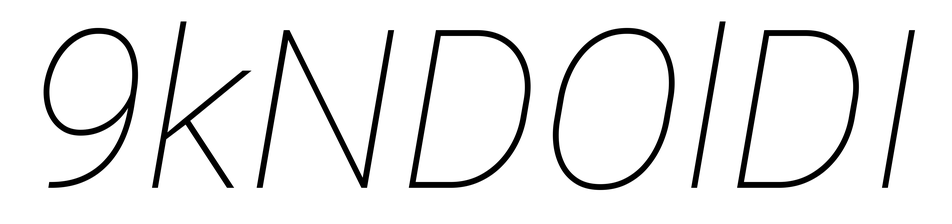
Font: Roboto-Italic_Thin_Italic